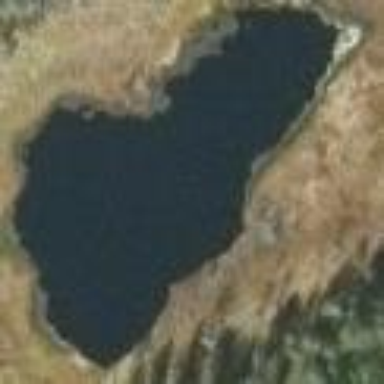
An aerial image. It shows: Serene lake.